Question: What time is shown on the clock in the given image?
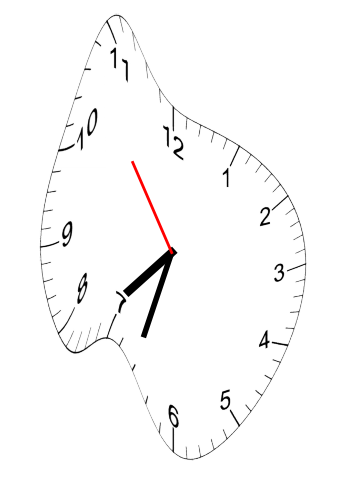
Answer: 07:32:54